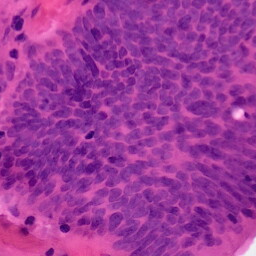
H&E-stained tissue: Colon